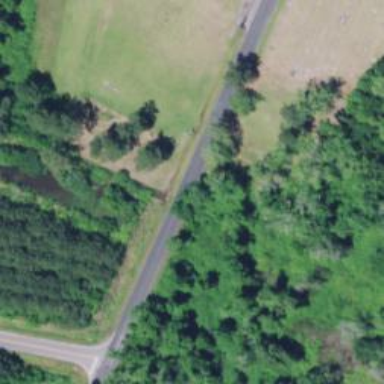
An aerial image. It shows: Culvert tunnel.